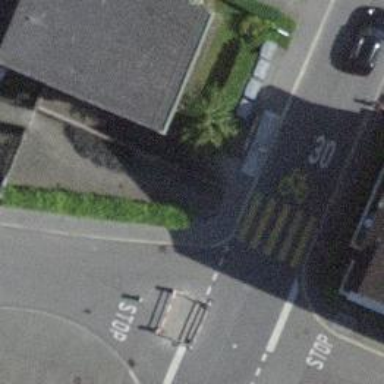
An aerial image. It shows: Kerb serving as barrier.